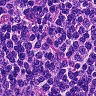
Metastatic tissue present: no